Question: This is an 15-digit puzzle. Find the minimum number of steps to restore it.
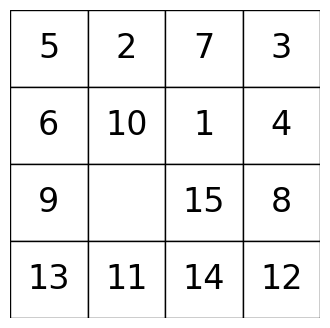
Answer: 17